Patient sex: M
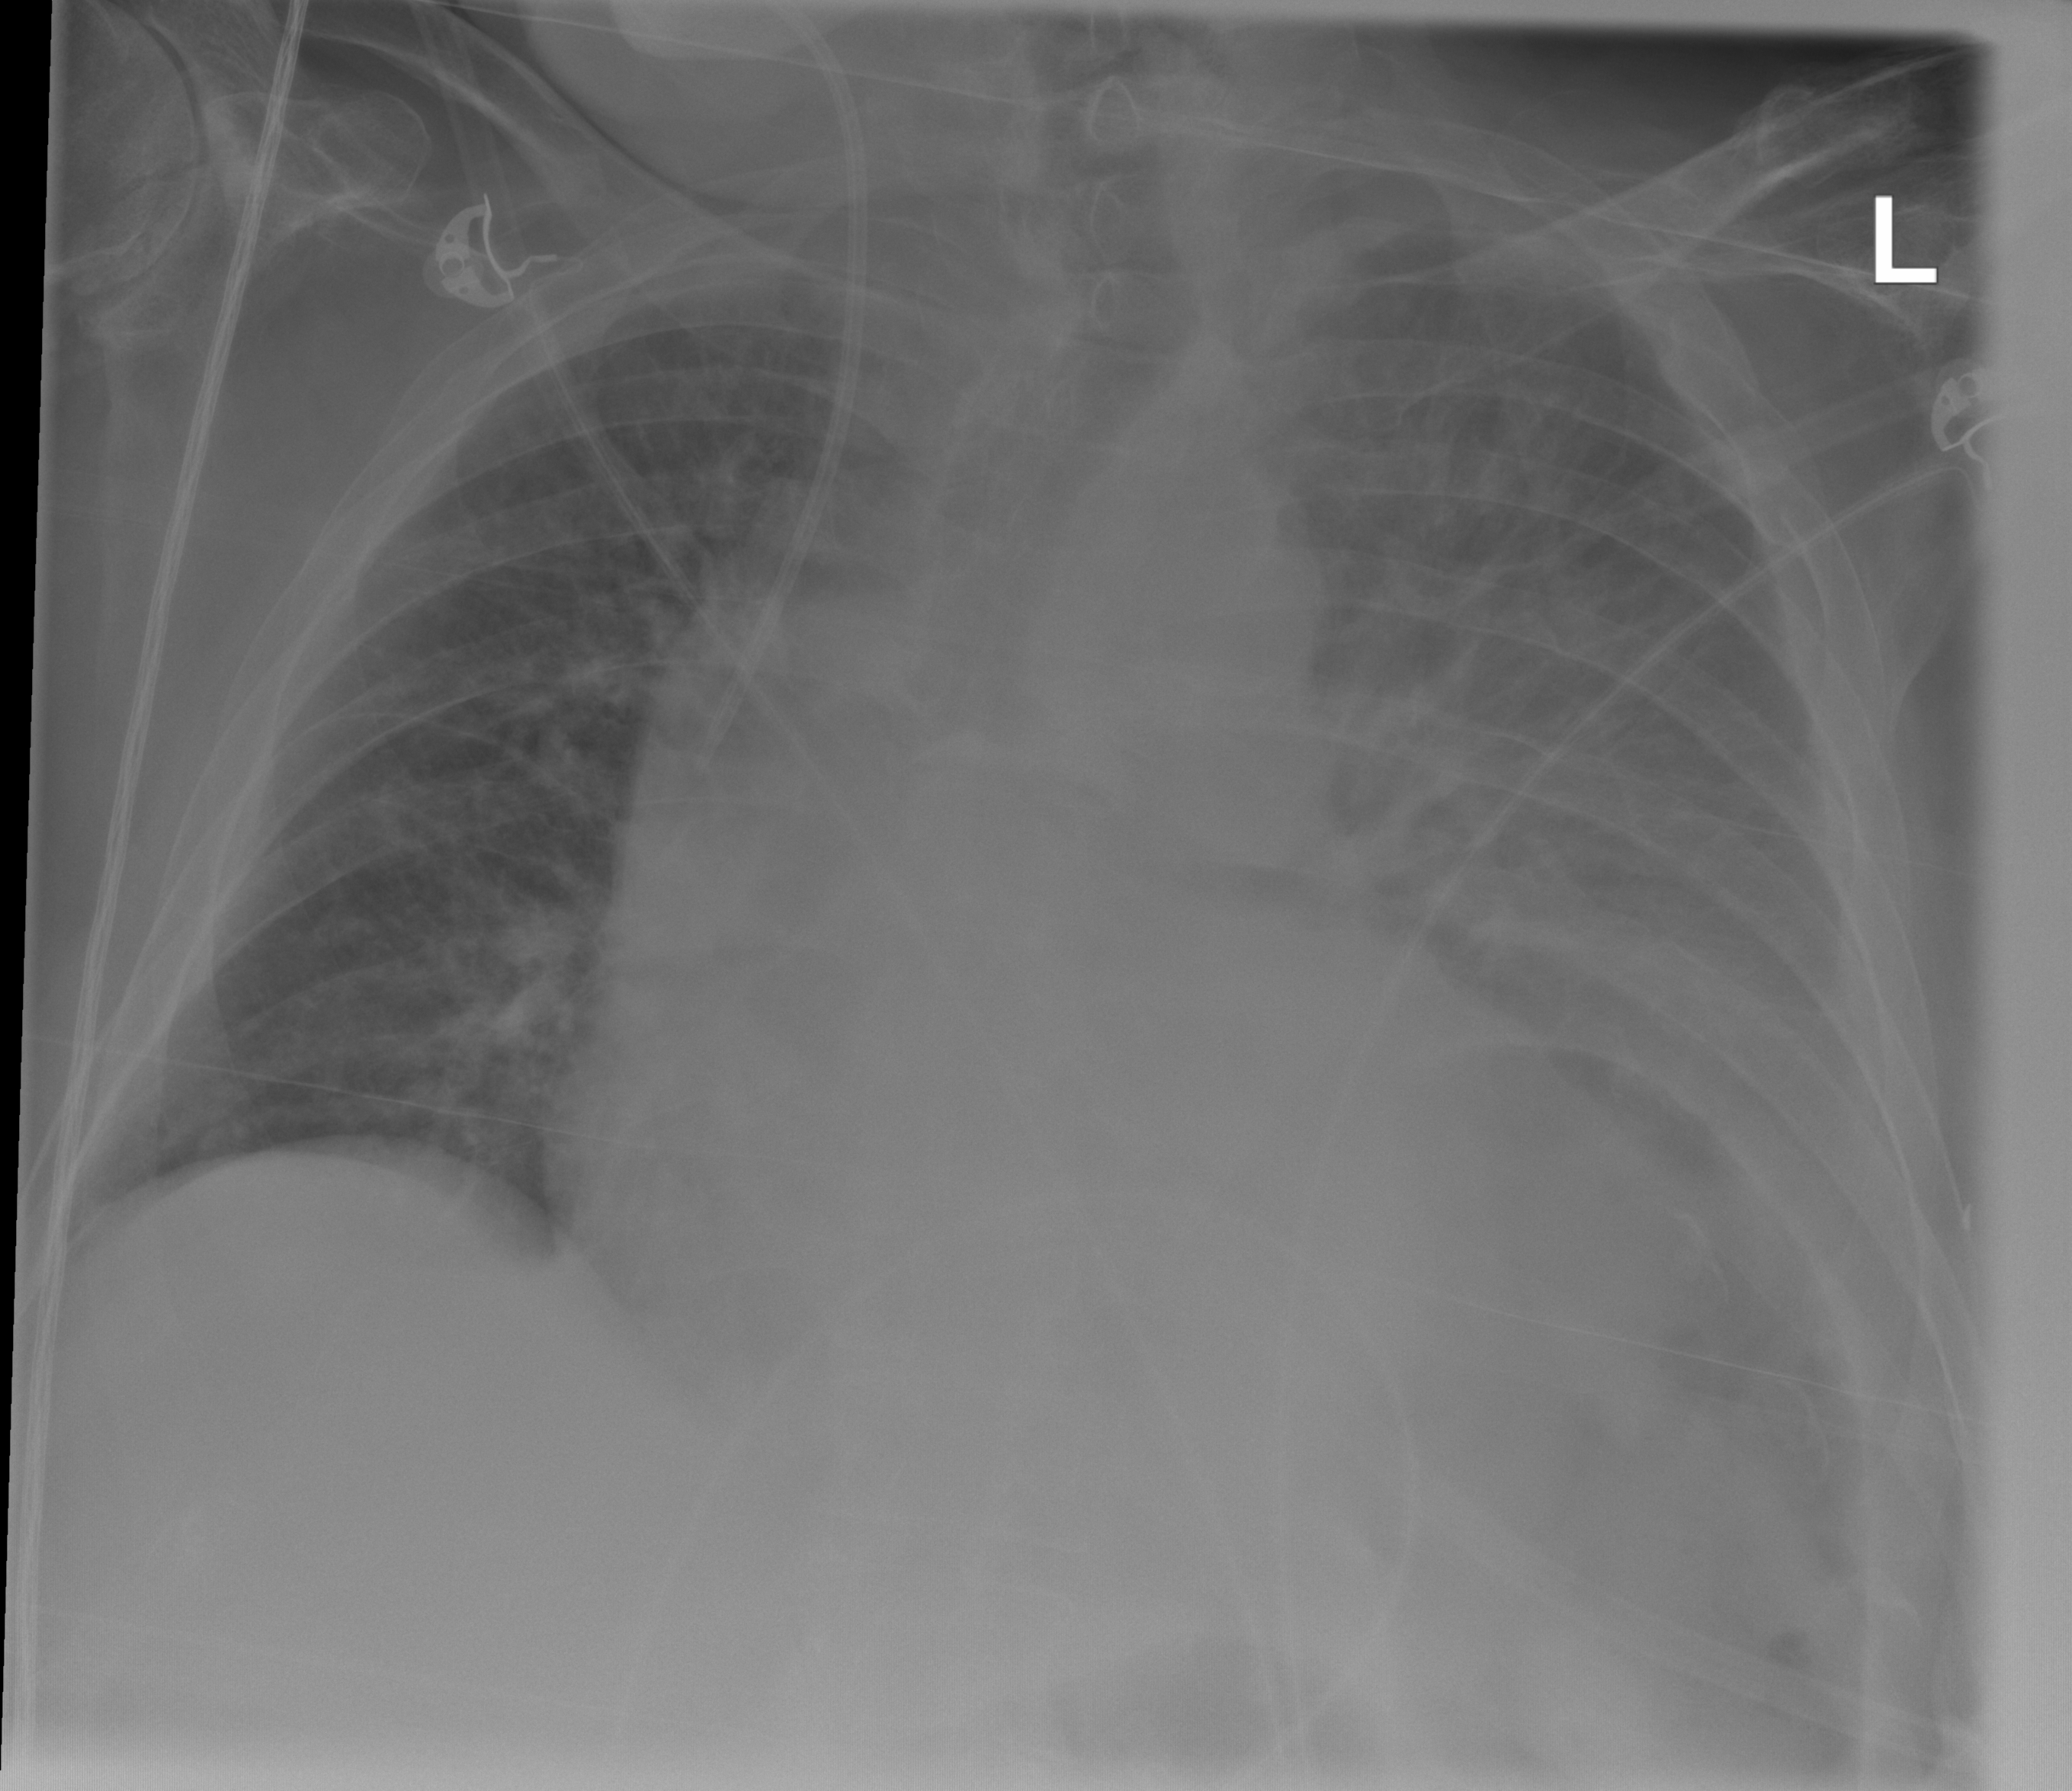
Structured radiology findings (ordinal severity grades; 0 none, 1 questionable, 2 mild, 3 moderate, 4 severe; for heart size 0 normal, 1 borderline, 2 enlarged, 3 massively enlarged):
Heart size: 2
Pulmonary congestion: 2
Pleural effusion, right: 0
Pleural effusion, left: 2
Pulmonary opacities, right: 0
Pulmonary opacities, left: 2
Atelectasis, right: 0
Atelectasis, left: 2